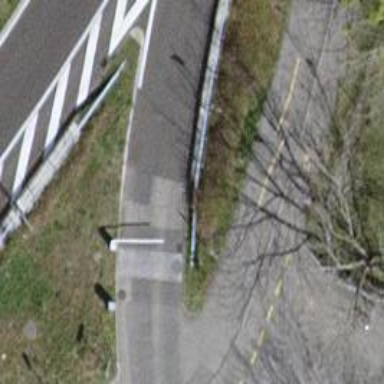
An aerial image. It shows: Lift gate barrier.